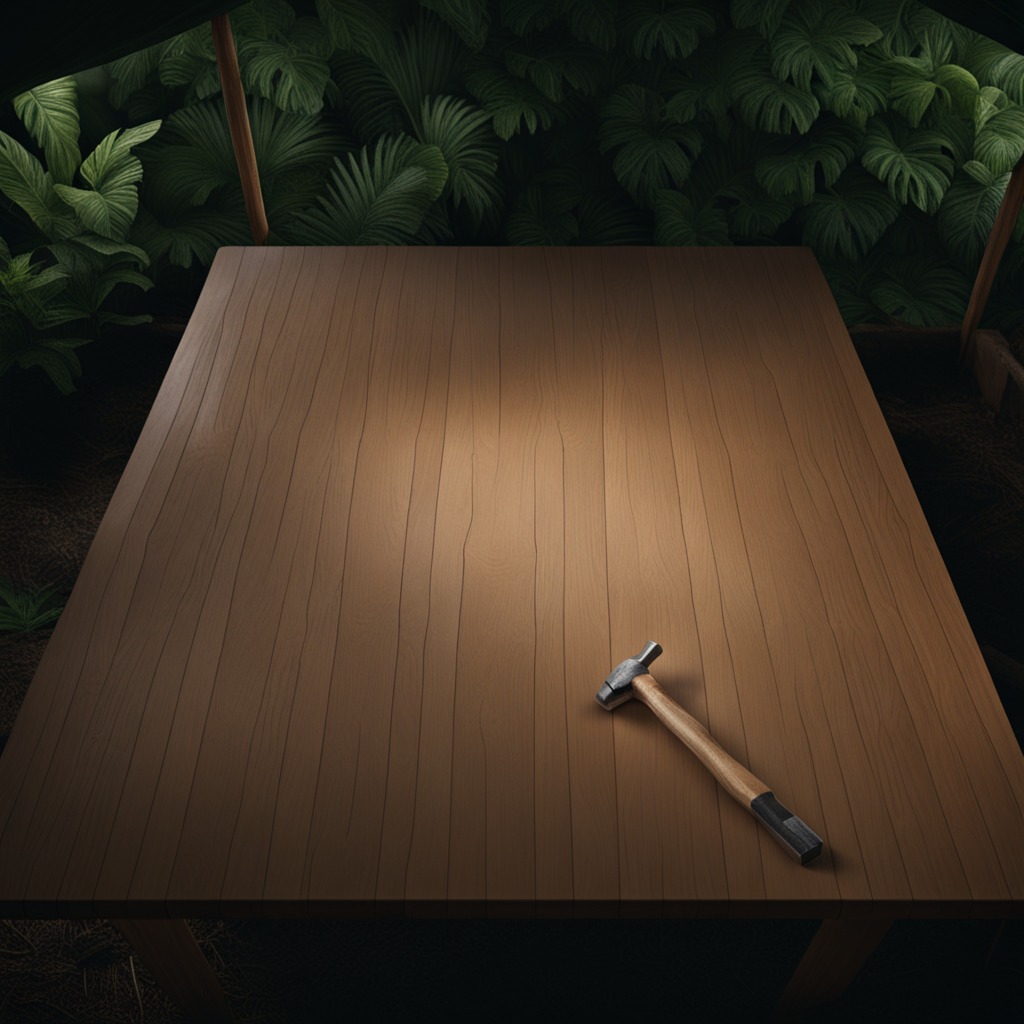
A hammer is lying on the wooden table.